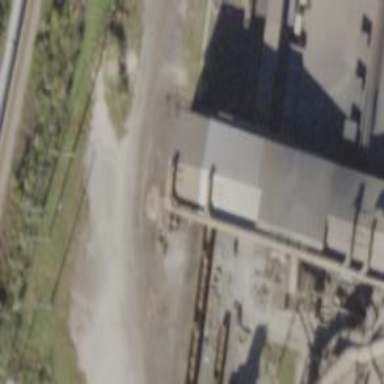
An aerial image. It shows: Building passage tunnel for rail spur service.